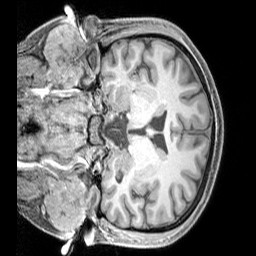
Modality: T1w
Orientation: coronal
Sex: male
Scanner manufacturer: siemens
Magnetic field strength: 3 T
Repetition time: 2.3 s
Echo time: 0.00226 s